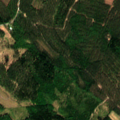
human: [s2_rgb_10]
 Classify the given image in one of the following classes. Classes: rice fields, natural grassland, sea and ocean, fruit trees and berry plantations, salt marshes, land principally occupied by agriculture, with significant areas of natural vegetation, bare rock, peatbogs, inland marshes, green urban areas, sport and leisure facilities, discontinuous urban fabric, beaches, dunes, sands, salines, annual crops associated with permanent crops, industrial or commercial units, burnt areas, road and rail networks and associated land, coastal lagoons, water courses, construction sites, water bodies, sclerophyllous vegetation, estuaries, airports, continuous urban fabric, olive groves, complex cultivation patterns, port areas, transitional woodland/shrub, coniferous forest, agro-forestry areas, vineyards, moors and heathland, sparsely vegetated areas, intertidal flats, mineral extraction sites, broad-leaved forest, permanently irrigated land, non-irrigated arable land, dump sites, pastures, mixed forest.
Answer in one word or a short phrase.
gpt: coniferous forest, mixed forest